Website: slack
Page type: billing-address
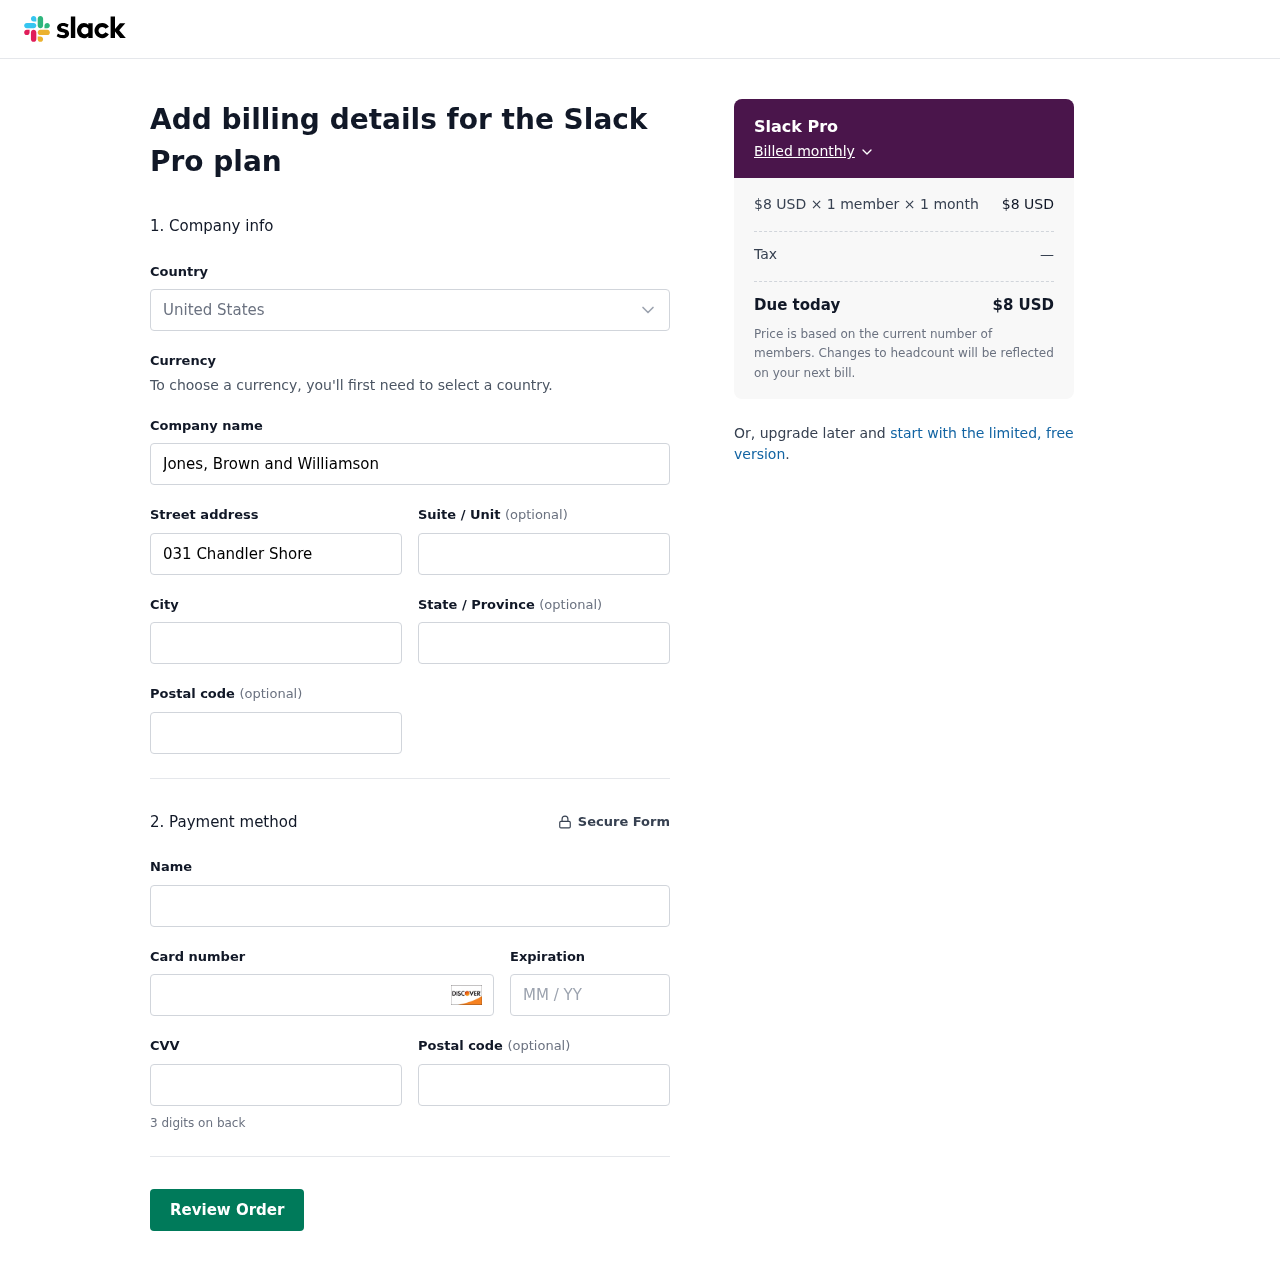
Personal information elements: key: PII_CARD_CVV
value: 994
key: PII_CARD_EXPIRY
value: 01/27
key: PII_CARD_NUMBER
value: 6011 9553 0561 7457
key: PII_CITY
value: Garciatown
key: PII_COMPANY
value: Jones, Brown and Williamson
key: PII_COUNTRY
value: United States
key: PII_FULLNAME
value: Donald Allen
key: PII_POSTCODE
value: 40808
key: PII_STATE
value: Kentucky
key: PII_STREET
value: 031 Chandler Shore Suite 385
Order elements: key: ORDER_PLAN_PRICE
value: $8 USD
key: ORDER_NUM_MEMBERS
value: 1 member
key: ORDER_NUM_MONTHS
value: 1 month
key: ORDER_SUBTOTAL
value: $8 USD
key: ORDER_TAX
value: —
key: ORDER_TOTAL
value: $8 USD